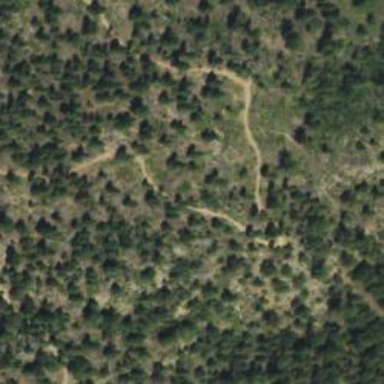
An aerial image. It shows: Path with excellent trail visibility.